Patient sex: F
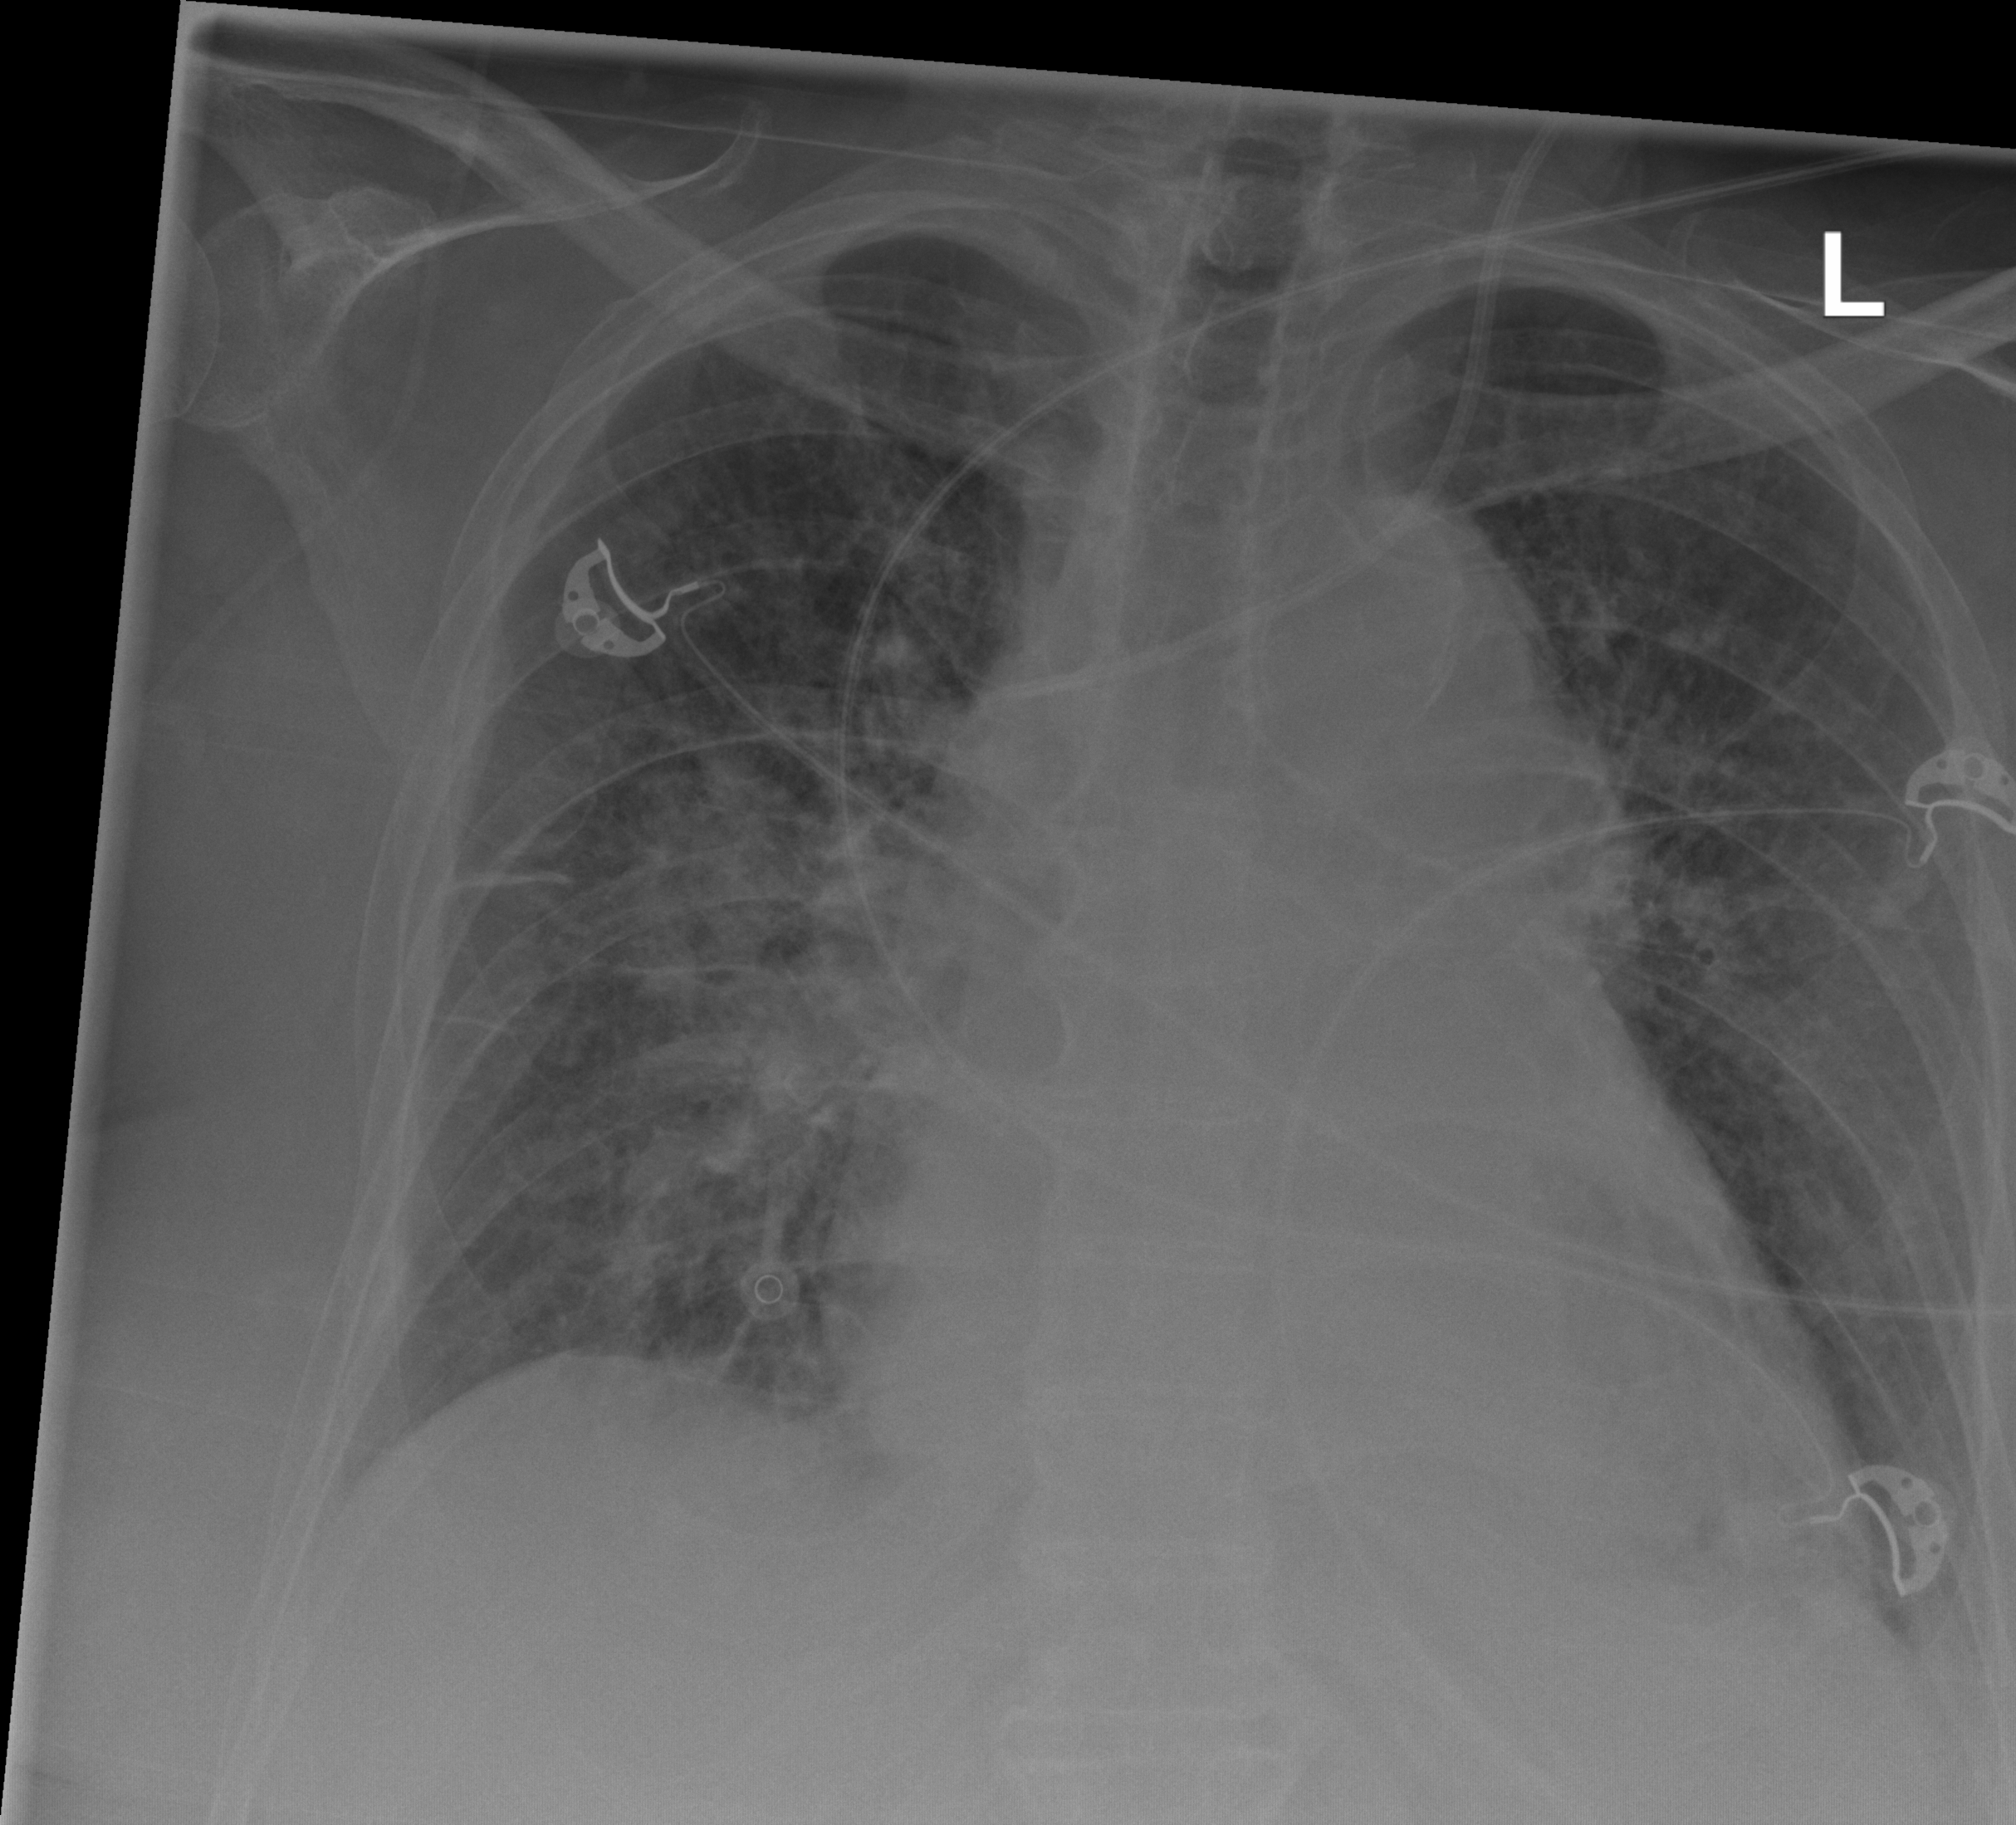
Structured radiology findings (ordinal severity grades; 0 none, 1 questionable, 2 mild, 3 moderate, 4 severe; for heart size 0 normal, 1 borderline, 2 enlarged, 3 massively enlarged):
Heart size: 2
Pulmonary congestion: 1
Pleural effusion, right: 2
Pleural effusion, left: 0
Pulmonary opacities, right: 3
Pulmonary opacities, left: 1
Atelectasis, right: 2
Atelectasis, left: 2